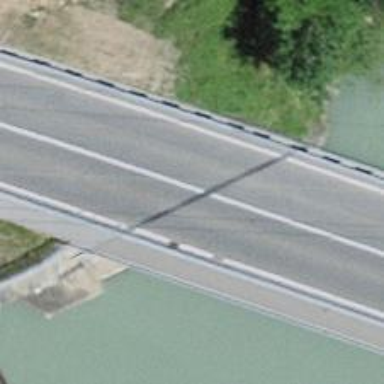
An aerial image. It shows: Asphalt bridge over abandoned railway. The bridge is part of primary highway.